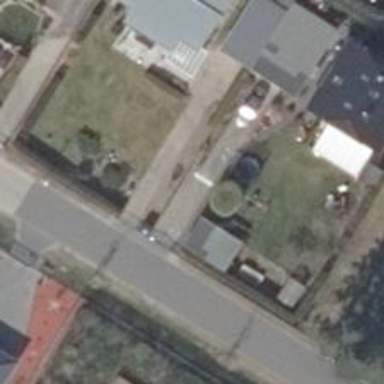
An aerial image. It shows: Driveway.